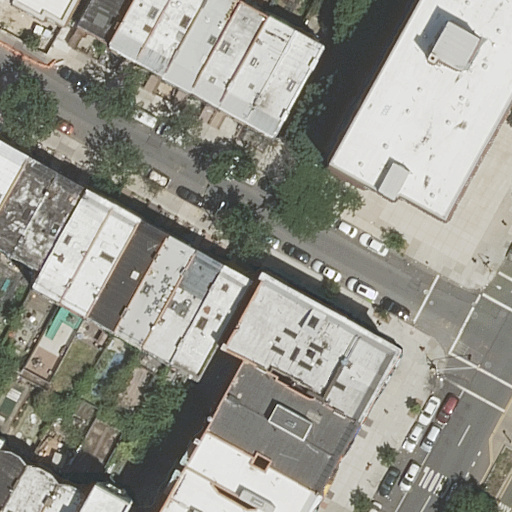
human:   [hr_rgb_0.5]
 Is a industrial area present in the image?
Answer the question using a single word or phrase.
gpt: no

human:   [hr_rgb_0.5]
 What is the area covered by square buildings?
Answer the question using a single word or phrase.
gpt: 0m2

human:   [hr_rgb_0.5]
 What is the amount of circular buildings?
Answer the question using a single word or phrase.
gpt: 0

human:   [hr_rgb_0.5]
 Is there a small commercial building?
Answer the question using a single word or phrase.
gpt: no

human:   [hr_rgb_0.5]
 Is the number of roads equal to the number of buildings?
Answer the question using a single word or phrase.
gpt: no

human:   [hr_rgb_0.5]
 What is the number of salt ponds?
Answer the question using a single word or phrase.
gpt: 0

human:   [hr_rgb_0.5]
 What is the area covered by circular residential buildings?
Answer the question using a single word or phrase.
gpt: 0m2

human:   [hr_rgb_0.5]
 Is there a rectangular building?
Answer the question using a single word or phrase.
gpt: yes

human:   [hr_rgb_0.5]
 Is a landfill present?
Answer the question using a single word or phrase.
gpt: no

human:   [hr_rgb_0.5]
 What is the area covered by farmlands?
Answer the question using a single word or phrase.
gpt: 0m2

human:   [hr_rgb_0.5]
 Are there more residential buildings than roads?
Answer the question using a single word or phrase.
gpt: yes

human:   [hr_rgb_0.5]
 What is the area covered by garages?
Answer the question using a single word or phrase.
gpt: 0m2

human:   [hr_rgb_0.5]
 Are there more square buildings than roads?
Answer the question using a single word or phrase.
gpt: no

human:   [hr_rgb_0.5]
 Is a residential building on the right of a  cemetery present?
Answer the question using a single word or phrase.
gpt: no

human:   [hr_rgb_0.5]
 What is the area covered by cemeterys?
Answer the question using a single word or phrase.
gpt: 0m2

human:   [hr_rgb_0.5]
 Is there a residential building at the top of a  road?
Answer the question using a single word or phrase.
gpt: yes

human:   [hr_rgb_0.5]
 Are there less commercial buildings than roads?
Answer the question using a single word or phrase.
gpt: yes

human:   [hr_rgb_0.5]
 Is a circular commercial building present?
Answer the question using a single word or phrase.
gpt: no

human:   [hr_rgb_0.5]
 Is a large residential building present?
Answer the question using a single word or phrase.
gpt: no

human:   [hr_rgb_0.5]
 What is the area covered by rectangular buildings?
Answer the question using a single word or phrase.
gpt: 2116m2

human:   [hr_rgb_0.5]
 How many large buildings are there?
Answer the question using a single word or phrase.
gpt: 0

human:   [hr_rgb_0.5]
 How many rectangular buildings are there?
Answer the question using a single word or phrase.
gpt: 21

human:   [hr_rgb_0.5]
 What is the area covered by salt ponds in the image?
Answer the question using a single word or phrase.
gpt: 0m2

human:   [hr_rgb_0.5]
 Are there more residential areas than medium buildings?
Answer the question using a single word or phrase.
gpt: no

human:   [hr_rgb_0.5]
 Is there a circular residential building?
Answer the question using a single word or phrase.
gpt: no

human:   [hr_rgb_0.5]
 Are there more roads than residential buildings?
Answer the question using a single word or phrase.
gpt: no

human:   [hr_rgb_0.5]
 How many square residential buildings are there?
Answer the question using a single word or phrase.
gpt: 0

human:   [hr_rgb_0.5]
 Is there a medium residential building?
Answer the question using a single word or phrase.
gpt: yes

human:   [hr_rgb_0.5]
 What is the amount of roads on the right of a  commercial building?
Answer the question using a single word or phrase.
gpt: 0

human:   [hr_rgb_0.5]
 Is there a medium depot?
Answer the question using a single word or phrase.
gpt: no

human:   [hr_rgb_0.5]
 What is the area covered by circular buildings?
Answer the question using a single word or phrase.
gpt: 0m2

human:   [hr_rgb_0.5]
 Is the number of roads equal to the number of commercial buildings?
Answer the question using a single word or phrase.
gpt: no

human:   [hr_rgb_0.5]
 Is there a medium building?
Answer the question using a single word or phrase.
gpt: yes

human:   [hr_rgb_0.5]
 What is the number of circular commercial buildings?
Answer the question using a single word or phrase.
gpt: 0

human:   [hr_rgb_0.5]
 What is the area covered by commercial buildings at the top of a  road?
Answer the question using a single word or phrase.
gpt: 0m2

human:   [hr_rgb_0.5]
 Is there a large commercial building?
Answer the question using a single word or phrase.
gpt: no